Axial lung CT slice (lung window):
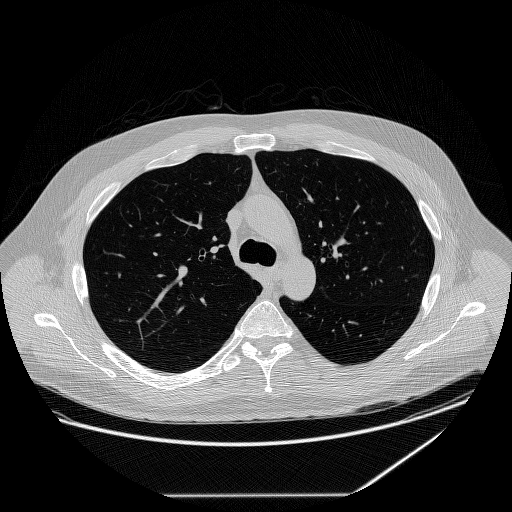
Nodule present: no